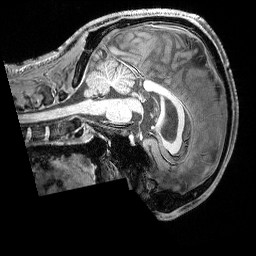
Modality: T1w
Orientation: sagittal
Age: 34
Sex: male
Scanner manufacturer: siemens
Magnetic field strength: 3 T
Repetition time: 2.3 s
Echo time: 0.00324 s